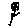
Label: flower